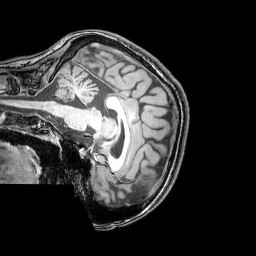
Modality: T1w
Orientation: sagittal
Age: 24
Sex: female
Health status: healthy
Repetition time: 0.081 s
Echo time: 0.037 s